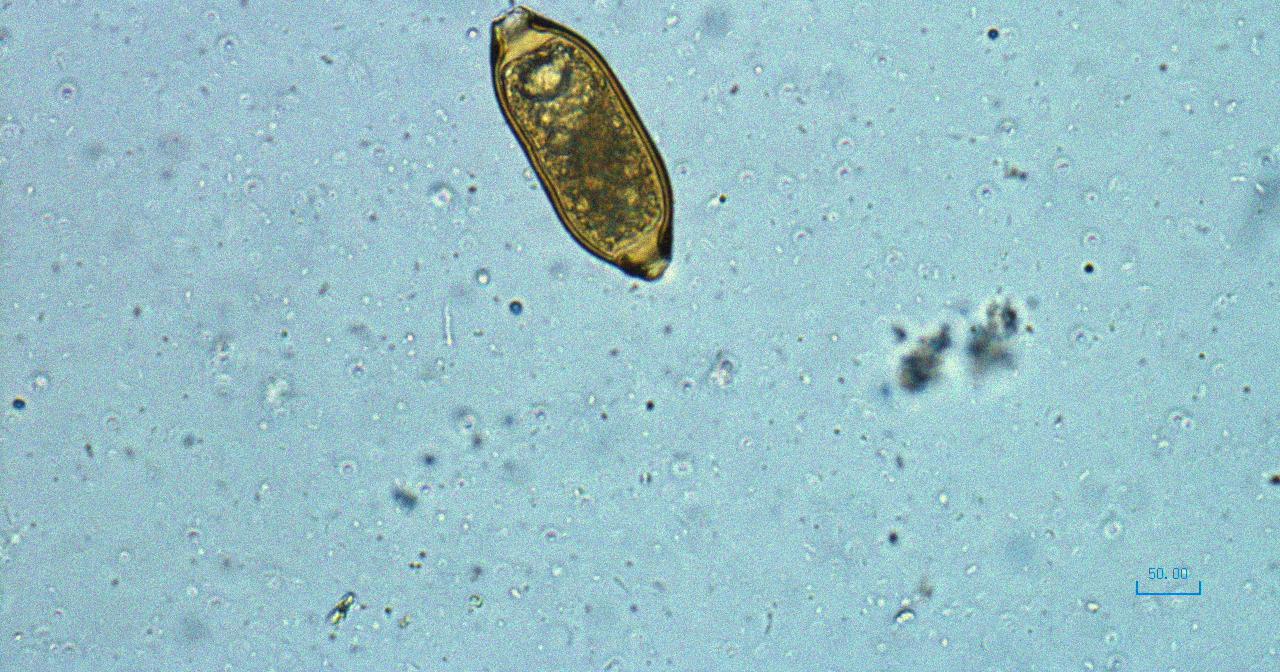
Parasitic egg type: Trichuris trichiura